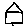
Label: house